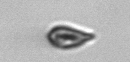
Label: Cryptophyta